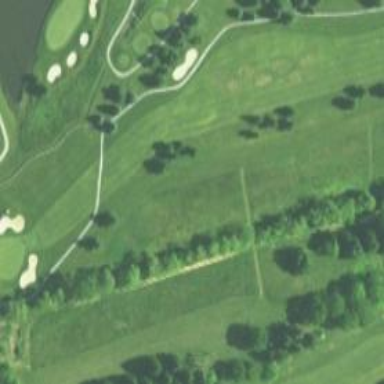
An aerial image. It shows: Grassy area serving as fairway for golf.